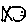
Label: fish